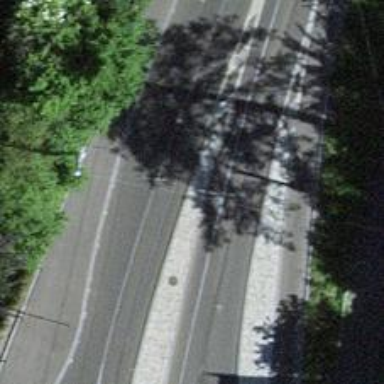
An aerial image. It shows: Advisory cycle lane on secondary road with asphalt surface.